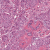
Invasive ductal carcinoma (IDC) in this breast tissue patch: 1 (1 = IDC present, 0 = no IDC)